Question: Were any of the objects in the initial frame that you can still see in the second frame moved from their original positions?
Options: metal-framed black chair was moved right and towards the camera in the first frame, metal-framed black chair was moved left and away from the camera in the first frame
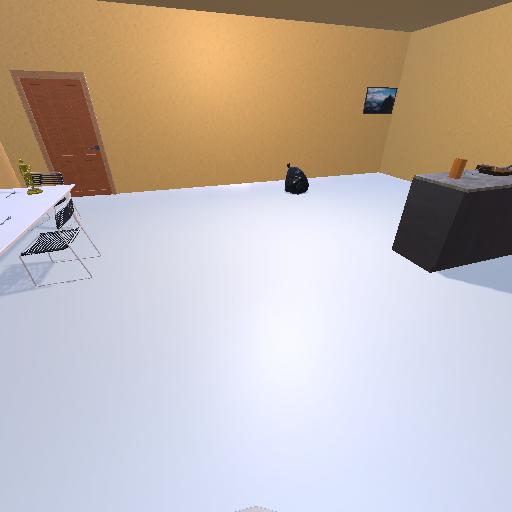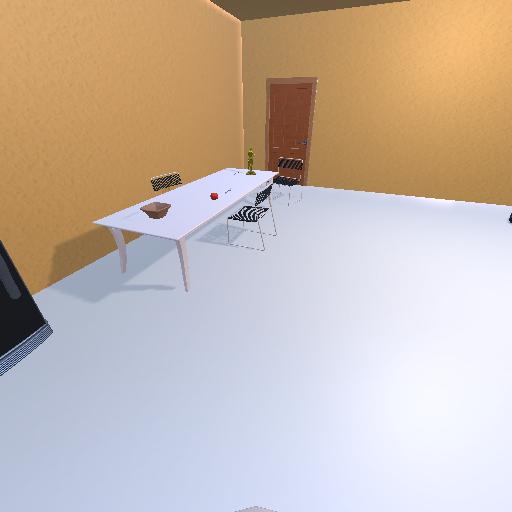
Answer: metal-framed black chair was moved right and towards the camera in the first frame